Aerial crown-view tile of a tropical tree (Barro Colorado Island, Panama), acquired 20240918:
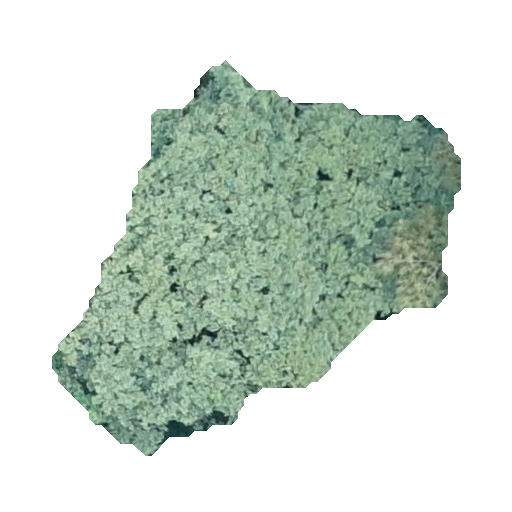
Species: Apeiba membranacea
GBIF accepted scientific name: Apeiba membranacea
Crown area: 149.332 m²